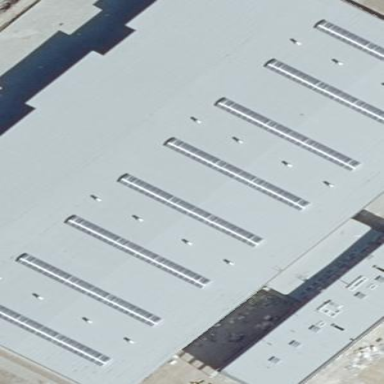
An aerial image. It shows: Industrial building.